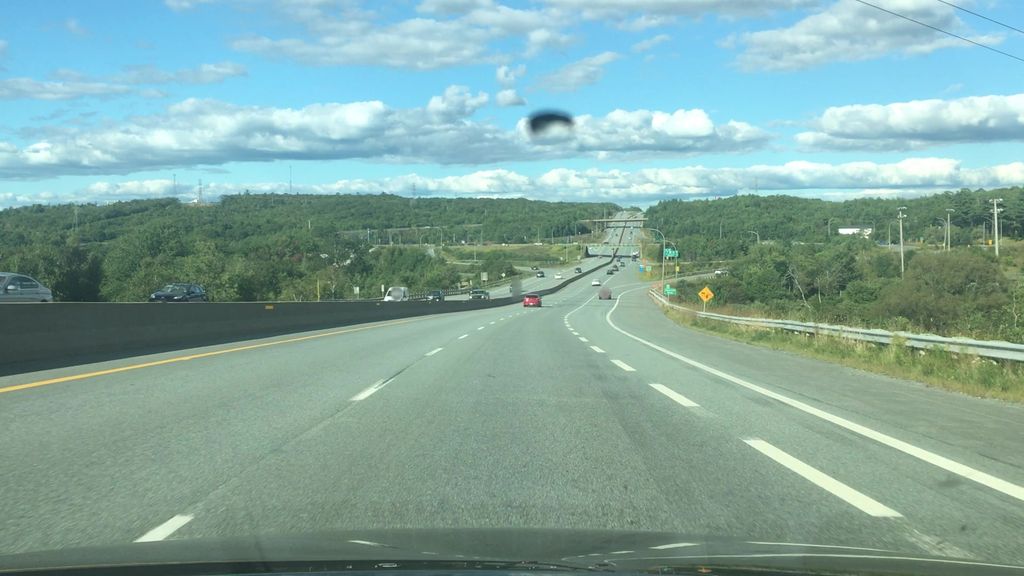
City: halifax